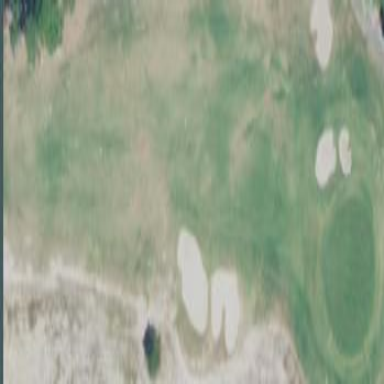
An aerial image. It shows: Golf fairway surrounded by grass.